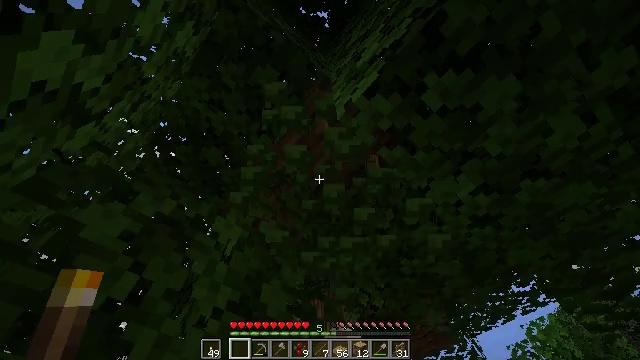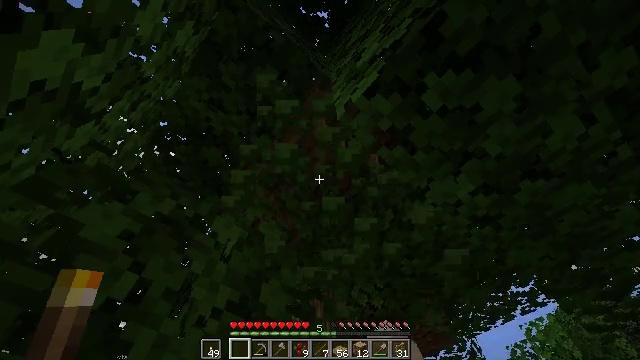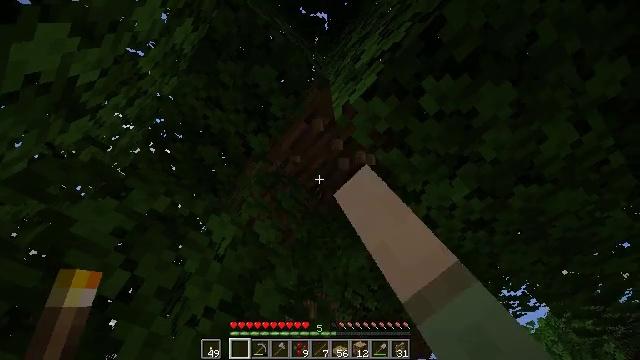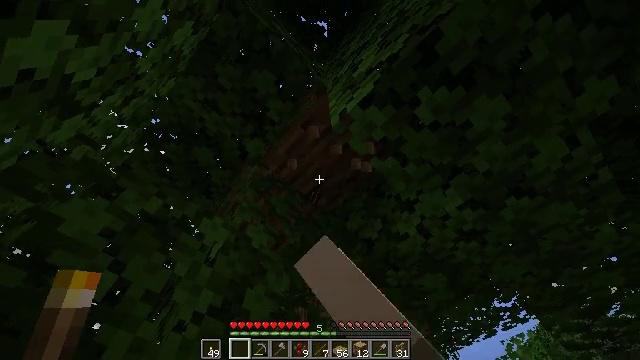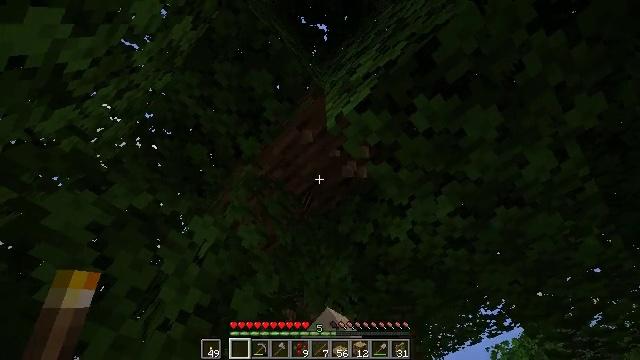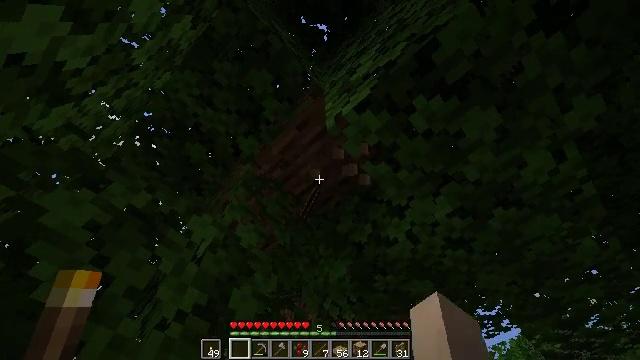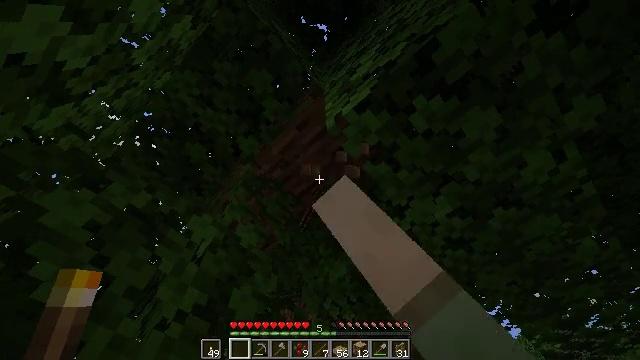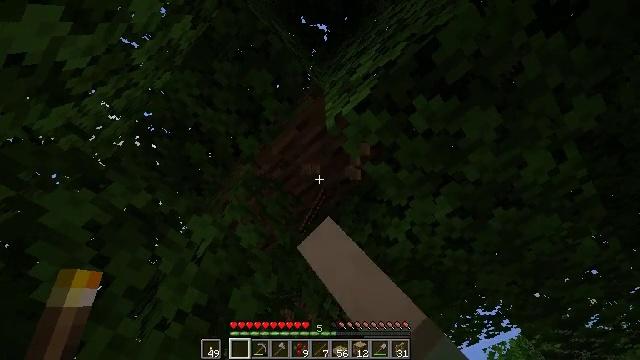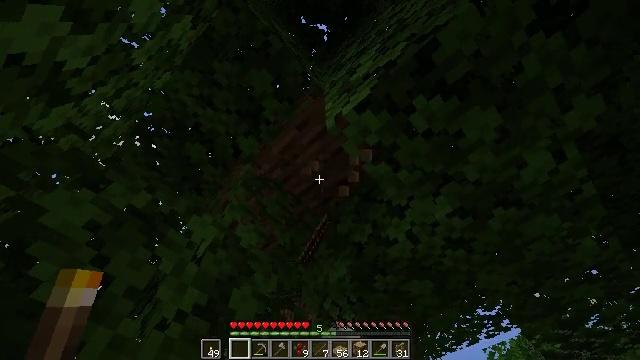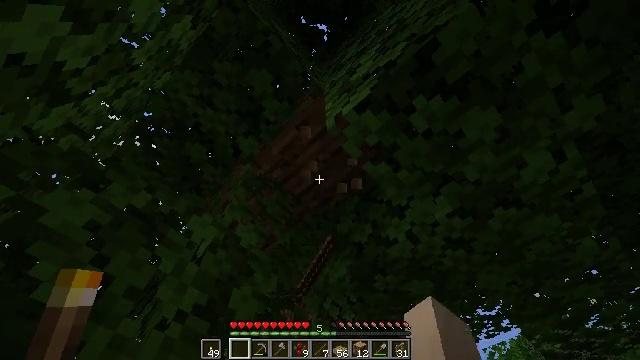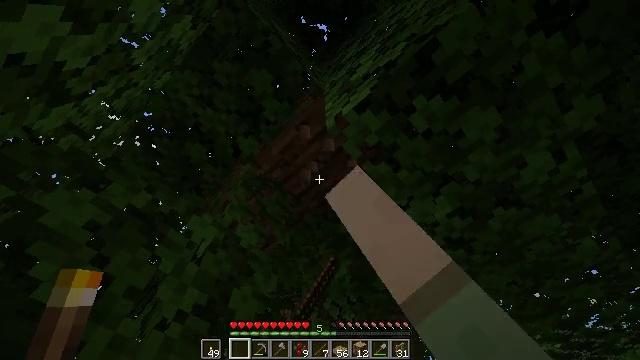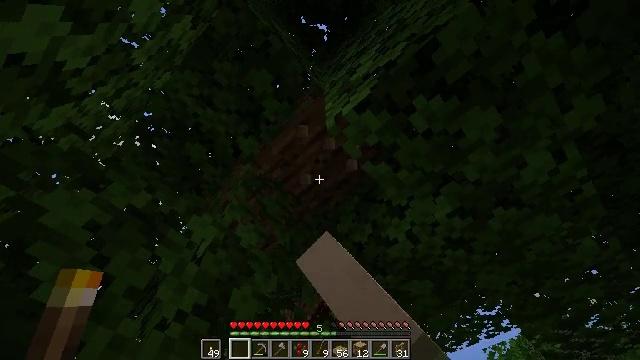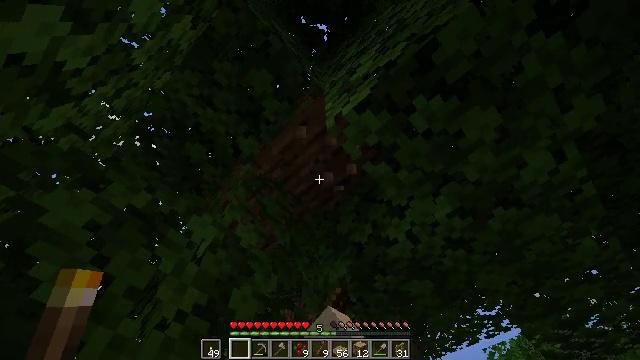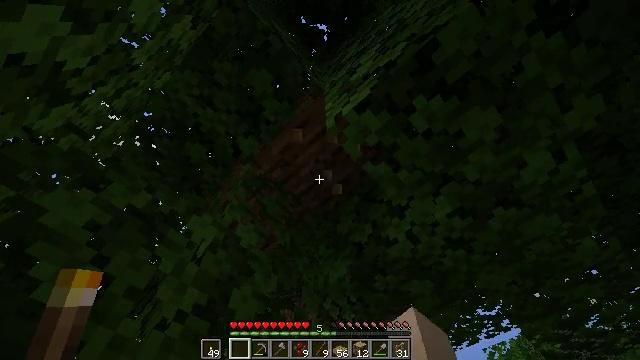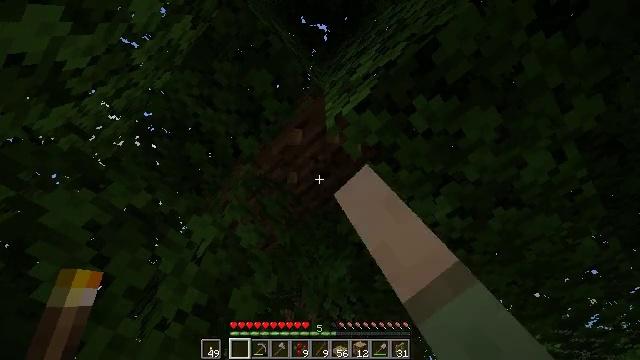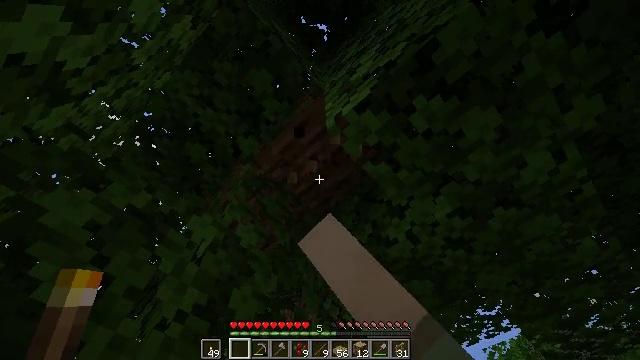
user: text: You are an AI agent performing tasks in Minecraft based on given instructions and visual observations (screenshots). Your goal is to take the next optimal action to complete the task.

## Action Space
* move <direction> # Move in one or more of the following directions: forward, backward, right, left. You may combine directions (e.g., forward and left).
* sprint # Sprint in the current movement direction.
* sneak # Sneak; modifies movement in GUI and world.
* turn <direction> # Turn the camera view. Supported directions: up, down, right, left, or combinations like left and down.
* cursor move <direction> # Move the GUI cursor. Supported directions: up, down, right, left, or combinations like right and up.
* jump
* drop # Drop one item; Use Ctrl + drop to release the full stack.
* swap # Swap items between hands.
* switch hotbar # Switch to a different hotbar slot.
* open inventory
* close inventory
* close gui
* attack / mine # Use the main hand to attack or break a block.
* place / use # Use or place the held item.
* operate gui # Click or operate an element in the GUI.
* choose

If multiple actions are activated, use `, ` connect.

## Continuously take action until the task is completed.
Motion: motion action
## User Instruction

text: Mine oak leaves.
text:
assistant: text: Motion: attack / mine
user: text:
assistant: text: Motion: turn right, attack / mine
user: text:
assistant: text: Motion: turn right and up, attack / mine
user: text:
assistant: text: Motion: turn right, attack / mine
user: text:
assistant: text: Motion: attack / mine
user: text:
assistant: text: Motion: attack / mine
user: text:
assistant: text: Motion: attack / mine
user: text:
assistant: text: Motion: attack / mine
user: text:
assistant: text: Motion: attack / mine
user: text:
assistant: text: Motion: attack / mine
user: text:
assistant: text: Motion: attack / mine
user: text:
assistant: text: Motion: attack / mine
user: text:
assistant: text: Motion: attack / mine
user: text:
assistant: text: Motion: attack / mine
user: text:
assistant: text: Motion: attack / mine
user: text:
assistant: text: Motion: attack / mine, open inventory
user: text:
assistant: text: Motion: operate gui, open inventory
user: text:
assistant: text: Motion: operate gui, open inventory
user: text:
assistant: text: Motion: operate gui
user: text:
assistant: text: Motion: operate gui
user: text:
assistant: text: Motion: operate gui
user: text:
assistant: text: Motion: operate gui
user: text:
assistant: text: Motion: operate gui
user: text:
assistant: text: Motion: operate gui
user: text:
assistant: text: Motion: operate gui
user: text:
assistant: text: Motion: operate gui
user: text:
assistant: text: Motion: operate gui, close inventory
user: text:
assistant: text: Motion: attack / mine, close inventory
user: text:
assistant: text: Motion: attack / mine, close inventory
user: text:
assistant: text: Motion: attack / mine